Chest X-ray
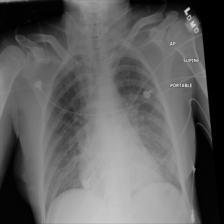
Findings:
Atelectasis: positive
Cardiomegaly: negative
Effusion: negative
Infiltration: positive
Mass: negative
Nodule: negative
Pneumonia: negative
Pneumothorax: negative
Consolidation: positive
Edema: negative
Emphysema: negative
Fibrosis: negative
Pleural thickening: negative
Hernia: negative